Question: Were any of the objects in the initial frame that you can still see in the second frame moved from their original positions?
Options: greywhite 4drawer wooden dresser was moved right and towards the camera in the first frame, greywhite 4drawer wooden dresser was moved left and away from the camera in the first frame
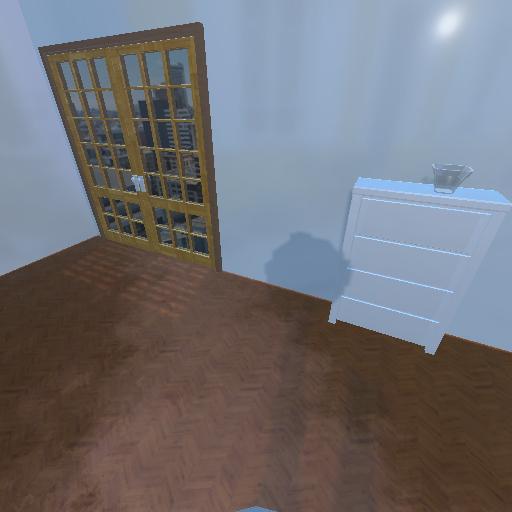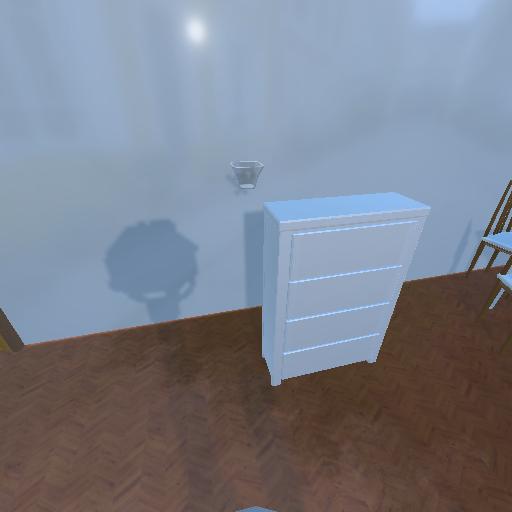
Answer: greywhite 4drawer wooden dresser was moved right and towards the camera in the first frame